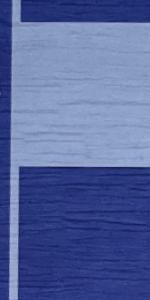
Label: Empty